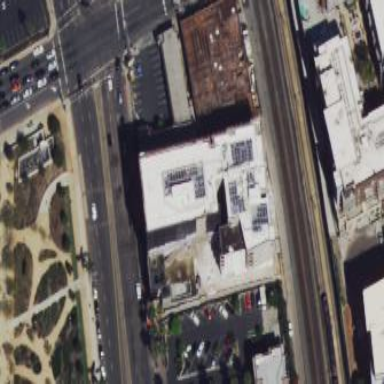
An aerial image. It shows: Part of building.